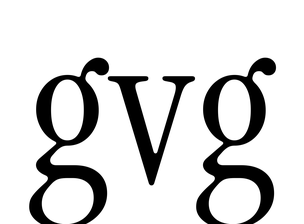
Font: InstrumentSerif-Regular